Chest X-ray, PA view. Patient: 73 years old, sex M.
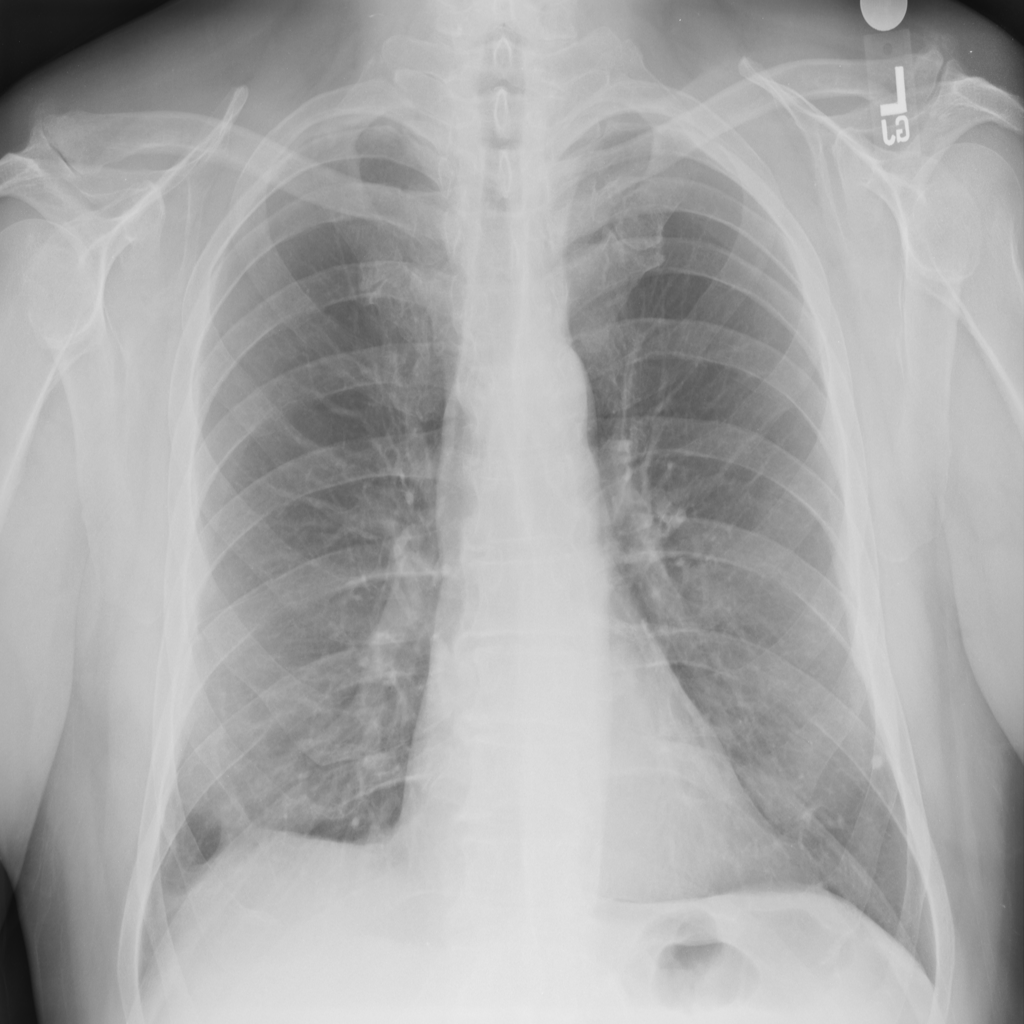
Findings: Emphysema